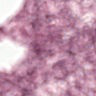
Metastatic tissue present: no